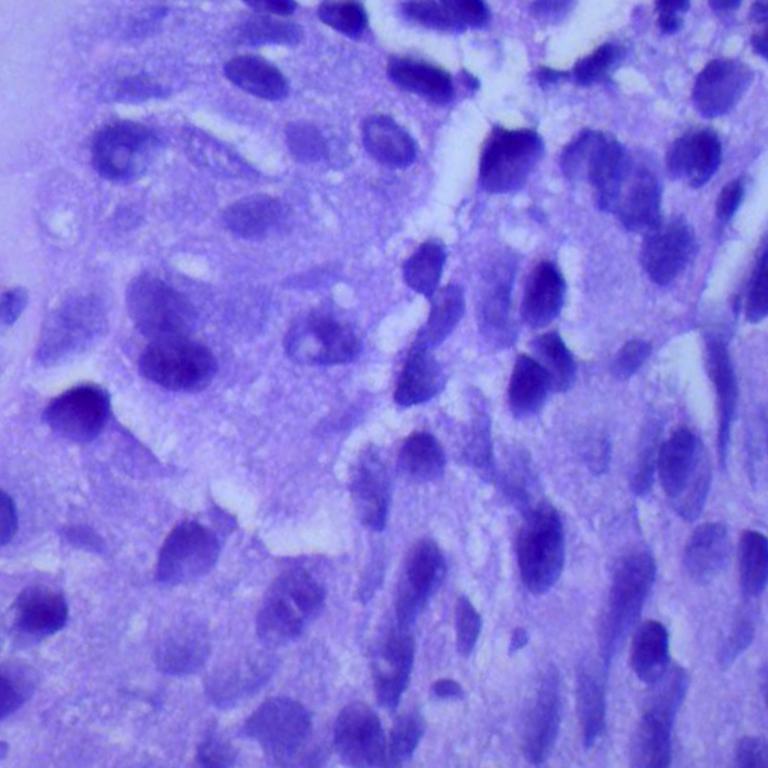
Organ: lung
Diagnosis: squamous carcinomas